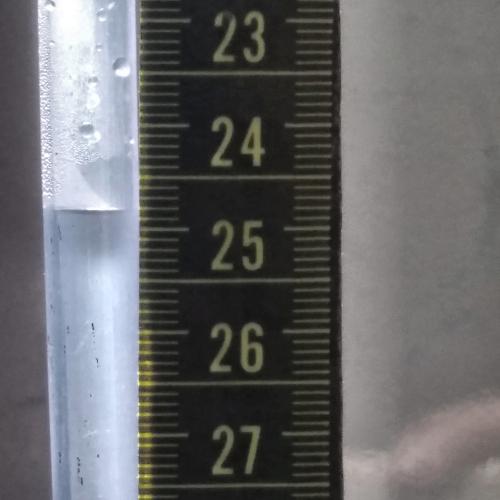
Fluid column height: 24.8 cm